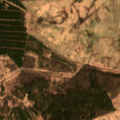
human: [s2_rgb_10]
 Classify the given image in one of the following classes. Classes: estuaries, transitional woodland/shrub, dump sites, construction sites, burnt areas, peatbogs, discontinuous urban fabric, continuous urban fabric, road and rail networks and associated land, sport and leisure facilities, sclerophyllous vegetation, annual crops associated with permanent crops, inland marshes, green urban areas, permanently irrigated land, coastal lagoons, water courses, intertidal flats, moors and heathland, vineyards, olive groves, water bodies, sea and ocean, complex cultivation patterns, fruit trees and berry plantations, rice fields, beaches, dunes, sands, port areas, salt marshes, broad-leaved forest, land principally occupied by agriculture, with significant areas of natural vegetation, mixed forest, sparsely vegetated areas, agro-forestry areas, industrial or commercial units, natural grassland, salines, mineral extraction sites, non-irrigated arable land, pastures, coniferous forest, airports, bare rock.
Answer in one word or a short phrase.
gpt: pastures, coniferous forest, transitional woodland/shrub